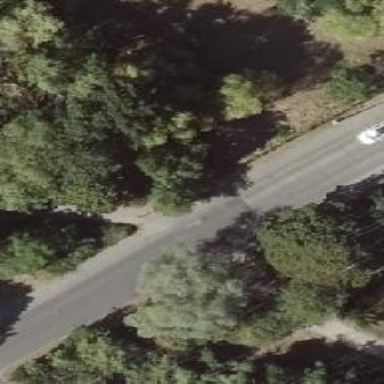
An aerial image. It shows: Unmarked road crossing.